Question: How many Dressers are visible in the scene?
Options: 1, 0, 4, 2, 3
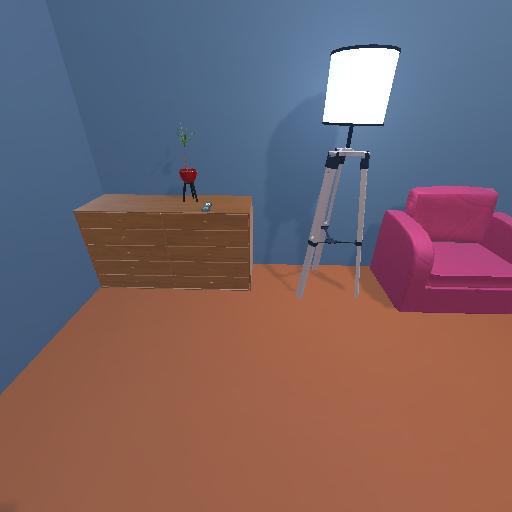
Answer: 1